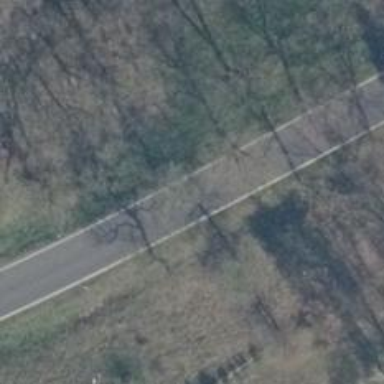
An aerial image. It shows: Secondary road with asphalt surface.